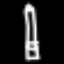
Label: pencil